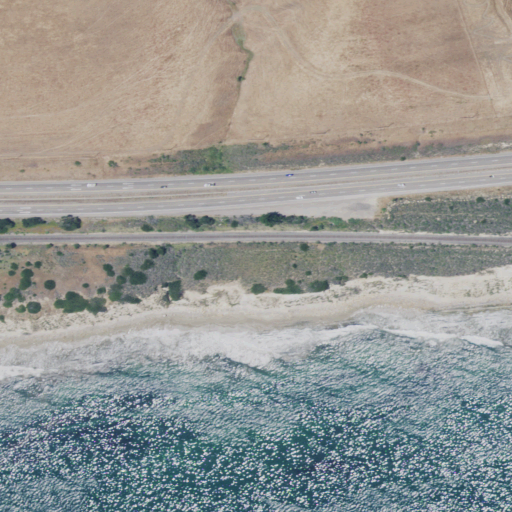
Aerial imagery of valley in California named Cañada De La Gallina containing open water, grassland, shrub, herbaceous wetlands, medium intensity development, low intensity development, and barren land